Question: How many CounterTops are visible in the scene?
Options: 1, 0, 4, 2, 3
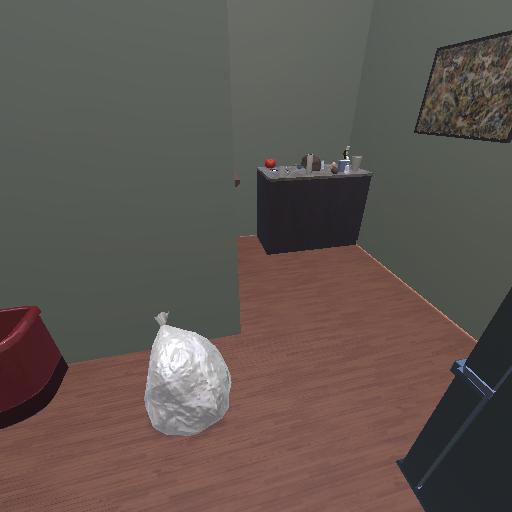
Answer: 1